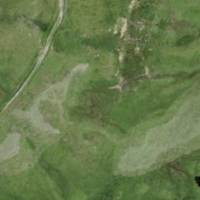
EUNIS habitat code: 26
Species observed at this site:
Arnica montana